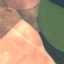
Label: AnnualCrop